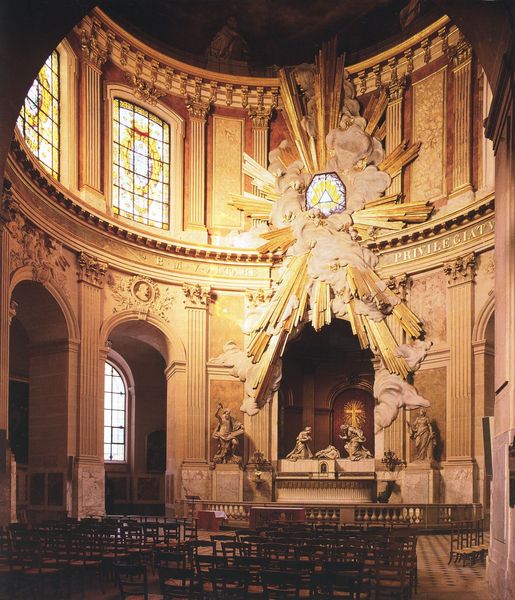
Titel: Saint-Roch (Chapelle de la vierge)
Künstler: Jules Hardouin Mansart
Standort: Paris
Institution: Saint-Roch
Schlagwörter: dunkel, himmel, schatten, weiß, wolken, dreieck, gelb, ocker, sand, braun, fenster, frankreich, glas, hell, holz, licht, marmor, orange, paris, pfeiler, raum, schwarz, stuhl, stühle, stützen, säule, säulen, rot, wolke, ornament, architektur, barock, sockel, innenraum, brüstung, kirche, sonne, boden, figur, gold, interieur, stehend, decke, innen, kind, oval, rund, kanneliert, skulptur, statue, relief, schrift, ruhe, bogen, italien, bank, pilaster, saal, figuren, rundbogen, kuppel, gestühl, inschrift, glanz, dekor, verzierung, stuck, innenansicht, plastik, halle, foto, bögen, nische, komposit, umgang, medaillon, vergoldet, kirch, kreuz, stern, balustrade, blitze, strahlen, fliesen, strahl, altar, arkaden, bänke, kapitelle, rom, kapitell, photo, halbrund, fries, lichtstrahlen, chorschranke, lettner, gesims, skulpturen, statuen, bestuhlung, glasfenster, kanzel, christus, grab, jesus, ionisch, blitz, christlich, knieend, altarraum, apsis, kirchenraum, rundbögen, zentral, chor, kapelle, kanneluren, geschosse, ballustrade, heilige, deckengemälde, erleuchtung, maria, anbetung, gloriole, grabstätte, fotographie, ensemble, josef, joseph, grabmal, geburt, krippe, lisenen, korintisch, nischen, zentralbau, rotunde, säulenordnung, rundbau, inenraum, kanelluren, kirchenbau, korinthische ordnung, tabernakel, kirchenfenster, dreifaltigkeit, prunkvoll, christ, mandorla, göttlichkeit, katholisch, apostel, figurengruppe, glorie, heiliger geist, strahlenkranz, buntglasfenster, bernini, bögenb, theatrum sacrum, kaneliert, chot, goldstrahlen, notre dame de lorette, versilles, runde kirche, polaster, #architektur, allsehendes auge